Current action and preconditions to check: trajectory_clear

Your task: For each precondition in the list above, predict whether it will hold at this action.

Consider the current scene as observed from the mobile robot's camera, and analyze the predicted future states of all dynamic agents (e.g., people, animals, vehicles, or any moving entities) within the NEXT SECOND.

IMPORTANT: Only answer "very likely" if you are absolutely certain—based on strong, clear evidence—that a dynamic agent will violate the precondition in the predicted future state. Do NOT answer "very likely" for unlikely, ambiguous, or low-probability risks.

Ask yourself for each precondition: Is there a high probability, with clear and convincing evidence, that the predicted future states of any dynamic agent will interfere with the predicted future state of the currently executing action within the NEXT SECOND, causing that precondition to fail?

Assess the risk level based on these predictions. Use "likely" or "very likely" if motions create a clear risk of interference.

Use "neutral" or "improbable" if agents are nearby but their predicted paths are clearly diverging or non-conflicting.

Failure Risk Categories: "very improbable", "improbable", "neutral", "likely", "very likely"

Answer Format: Output ONLY the probability_of_failure value from these categories: "very improbable", "improbable", "neutral", "likely", "very likely"

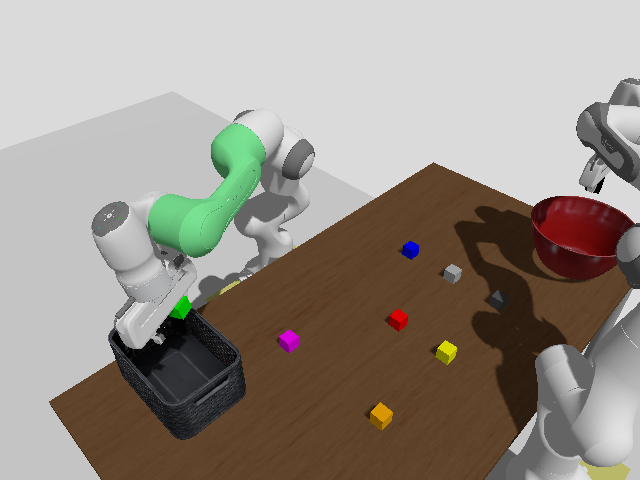

Answer: very improbable